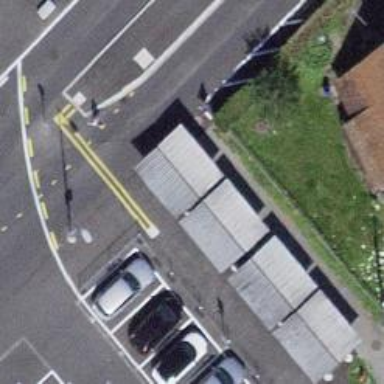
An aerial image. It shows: Bicycle parking area with wall loops.